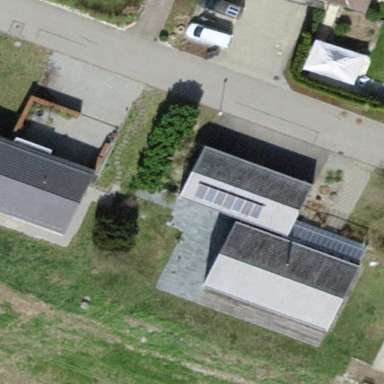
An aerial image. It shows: Detached building with gabled roof.